Question: i have successfully transcode RTSP live stream to HTTP live stream (audio MP3) using VLC

this is the url to my new live stream
'''
http://174.60.175.62:8080
'''
<URL>
How can i play this 'http' stream in iphone safari
'didn't'
'''
<video id="video" src="http://174.60.175.62:8080" autoplay="autoplay">
'''
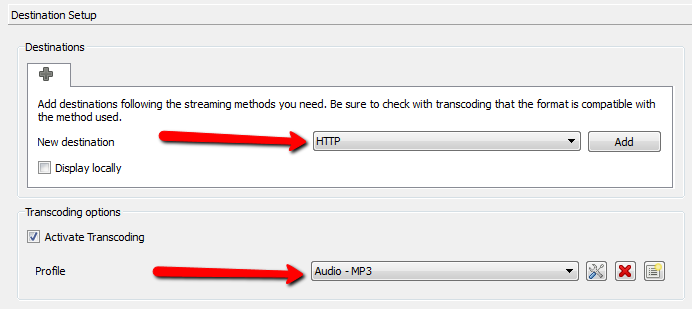
Answer: It's MP3 so use HTML5 Audio Element
'''
<audio controls="controls" loop="loop">
<source src="http://westciv.com/podcasts/youmayknowmypoetry.mp3">
</audio>
'''
<URL>